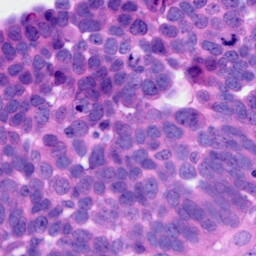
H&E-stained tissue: Ovarian